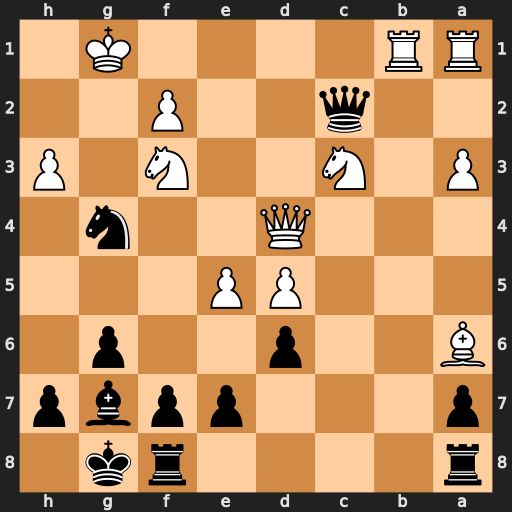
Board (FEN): r4rk1/p3ppbp/B2p2p1/3PP3/3Q2n1/P1N2N1P/2q2P2/RR4K1
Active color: b
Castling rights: -
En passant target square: -
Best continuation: Nxe5 Nxe5 Bxe5